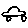
Label: car